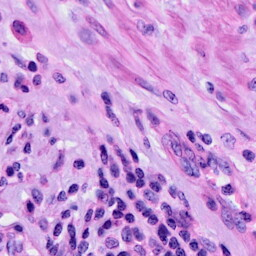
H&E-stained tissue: Cervix